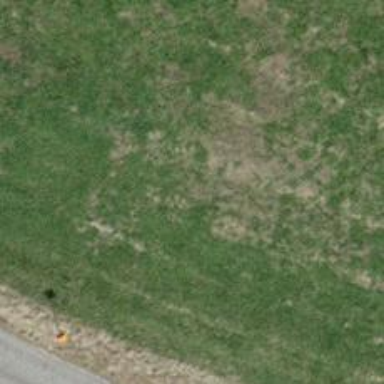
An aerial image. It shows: Pipeline marker.